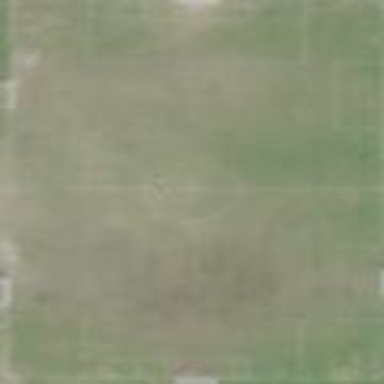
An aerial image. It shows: Soccer pitch on the ground.